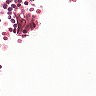
Metastatic tissue present: no